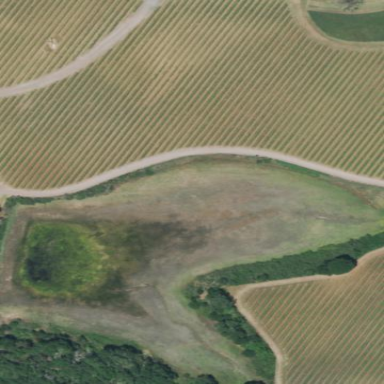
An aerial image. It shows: Vineyard growing grapes.